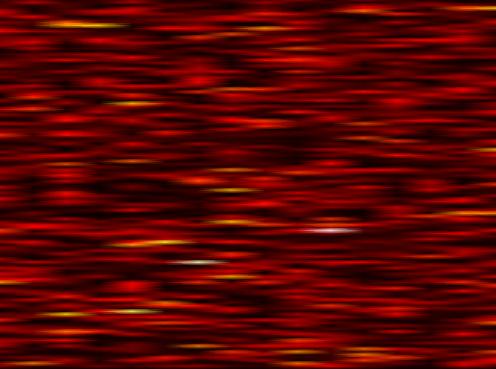
Label: FBMC